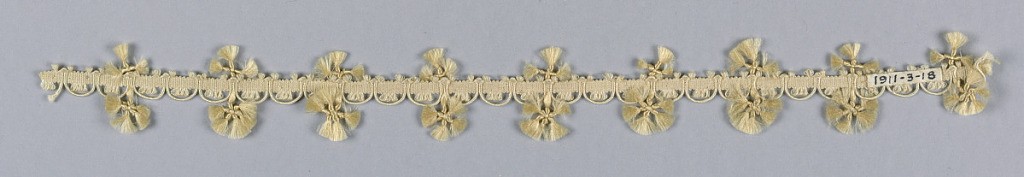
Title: Dress trimming
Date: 19th century
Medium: silk Technique: woven
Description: White trimming in a design of scallops with knotted and fringed ornaments.